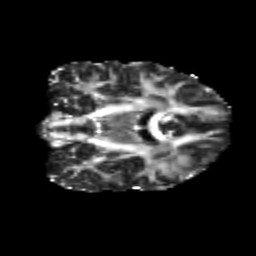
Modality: FA
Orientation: coronal
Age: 24
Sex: female
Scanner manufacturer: siemens
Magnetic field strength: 3 T
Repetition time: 3.5 s
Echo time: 0.113 s